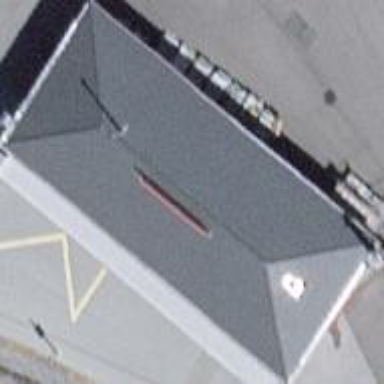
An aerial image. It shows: Train station building.